Question: I have an app which needs to use an intent from an other app. If this other app is not installed when its intent is needed, I would like to offer it for download and install.
If the downloaded app is opened (by the user) immediately after installing it, I would need it to open the specific intent the first app needs instead of opening it as normal. See image below.
What options do I have available, is there a common pattern for this? Thanks in advance.

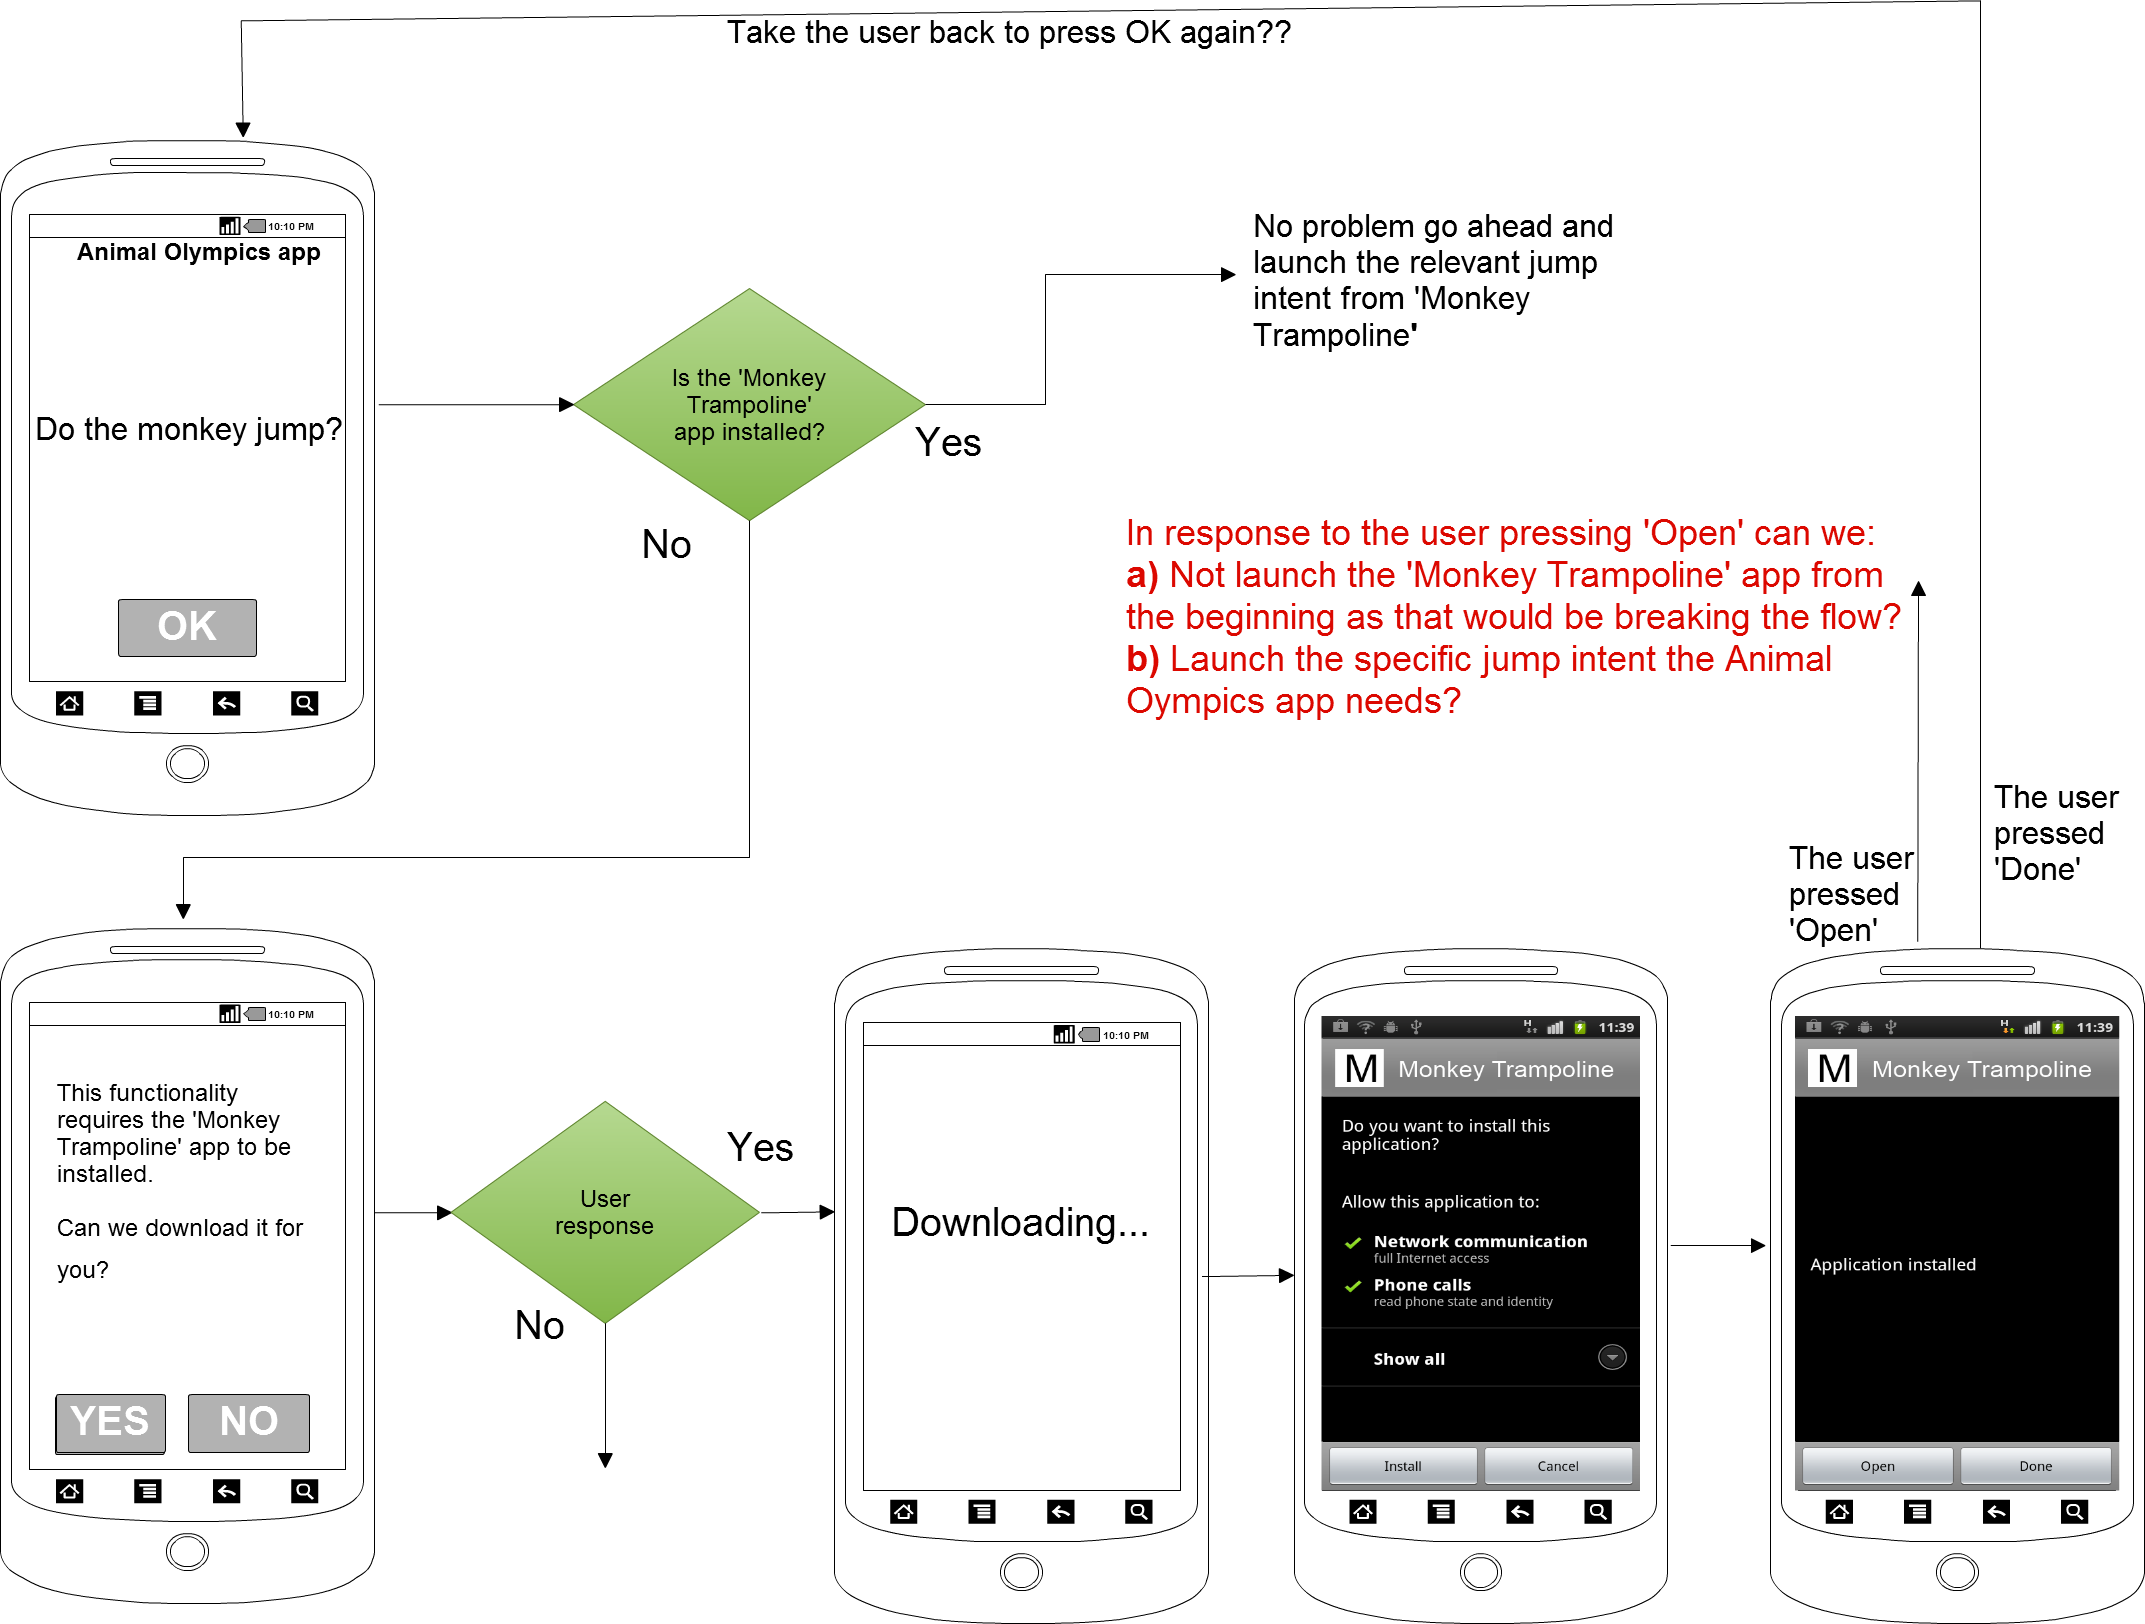
Answer: > If the downloaded app is opened (by the user) immediately after installing it, I would need it to open the specific intent the first app needs instead of opening it as normal.
That is not possible, strictly speaking. There is nothing stopping the user from pressing Open, and that will behave as normal -- you cannot change this.
If you are the author of the, um, "Monkey Trampoline" app, you could work out various hacks to recognize that it is being opened after an install from, um, "Animal Olympics", so it can route its logic accordingly (use a custom sticky broadcast, have the second app use some IPC to ask the first app "yo, am I supposed to do something special?", etc.).
It is also conceivable that 'ACTION_PACKAGE_ADDED' will be broadcast before the user clicks either Done or Open (or HOME or BACK or whatever). In that case, you could listen for that broadcast, determine that, indeed, the app just installed does involve simian somersaults, and call 'startActivity()'. This will be a bit jarring for the user, insofar as all of a sudden they'd be transported from the install process into this new app. And, since the precise timing of 'ACTION_PACKAGE_ADDED' is undocumented, your mileage may vary (e.g., the user could still get a chance to tap Open before the broadcast winds its way to your app).